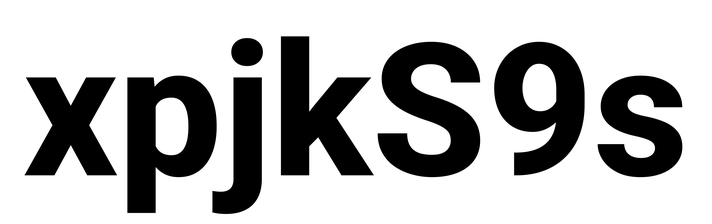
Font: Roboto_ExtraBold